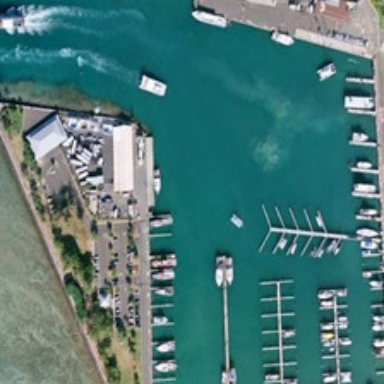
There is a speedboat sailing out the ploygon port  stirring white sea spray behind .